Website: macys
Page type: gifting
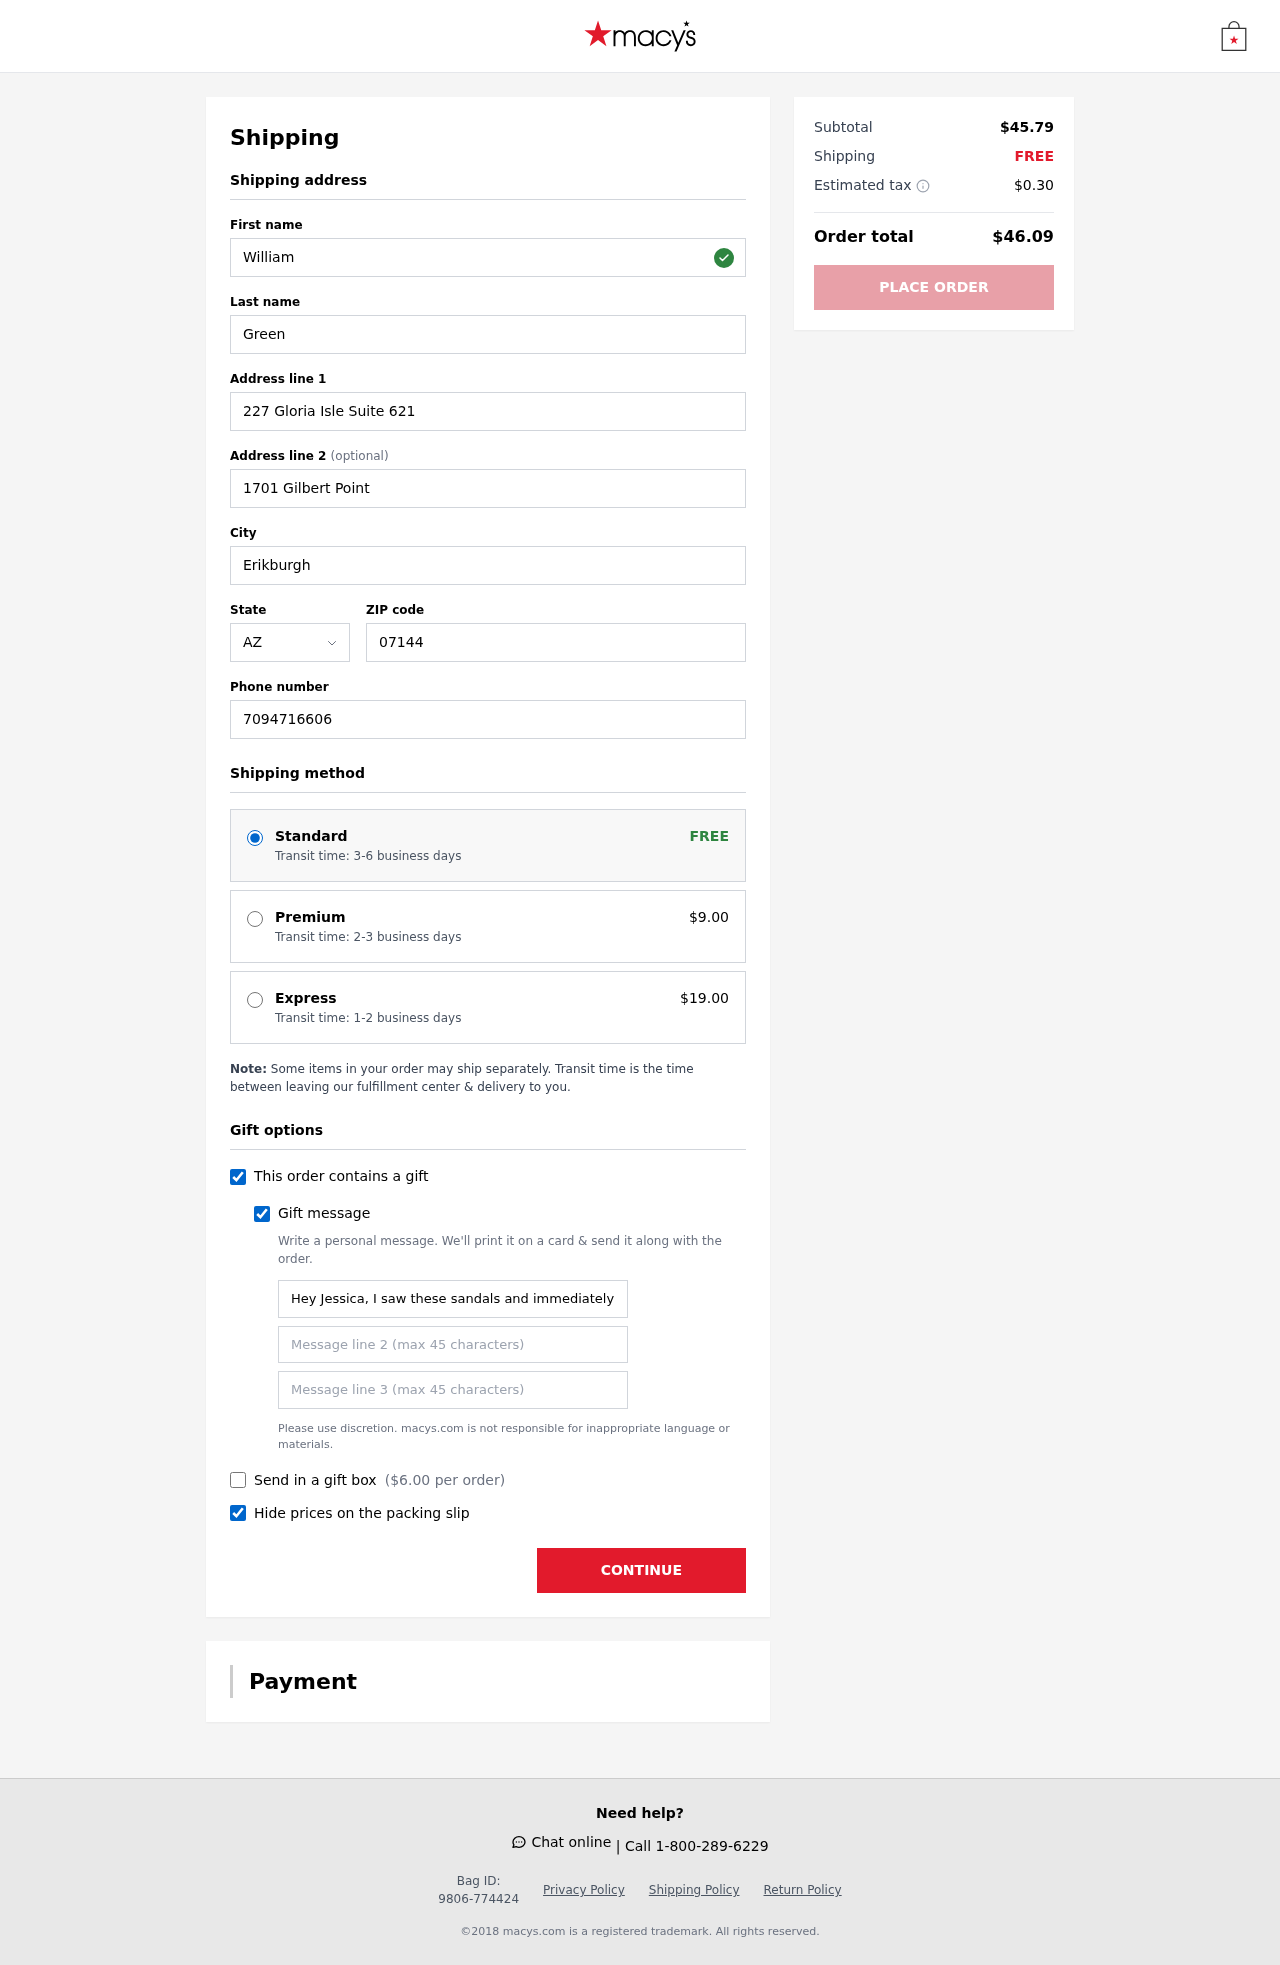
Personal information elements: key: PII_STATE_ABBR
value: AZ
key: PII_FIRSTNAME
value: William
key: PII_LASTNAME
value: Green
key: PII_STREET
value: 227 Gloria Isle Suite 621
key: PII_STREET2
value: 1701 Gilbert Point
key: PII_CITY
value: Erikburgh
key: PII_POSTCODE
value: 07144
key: PII_PHONE
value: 7094716606
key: PII_GIFT_MESSAGE
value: Hey Jessica, I saw these sandals and immediately thought of you—they seemed perfect for your summer adventures! Hope they bring you as much joy as you bring to everyone around you. Enjoy!  William
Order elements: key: ORDER_SHIPPING_STANDARD
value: Transit time: 3-6 business days
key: ORDER_SHIPPING_PREMIUM
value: Transit time: 2-3 business days
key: ORDER_SHIPPING_PREMIUM_PRICE
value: $9.00
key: ORDER_SHIPPING_EXPRESS
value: Transit time: 1-2 business days
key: ORDER_SHIPPING_EXPRESS_PRICE
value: $19.00
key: ORDER_GIFT_BOX_PRICE
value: $6.00
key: ORDER_SUBTOTAL
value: $45.79
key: ORDER_SHIPPING_COST
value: FREE
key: ORDER_TAX
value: $0.30
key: ORDER_TOTAL
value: $46.09